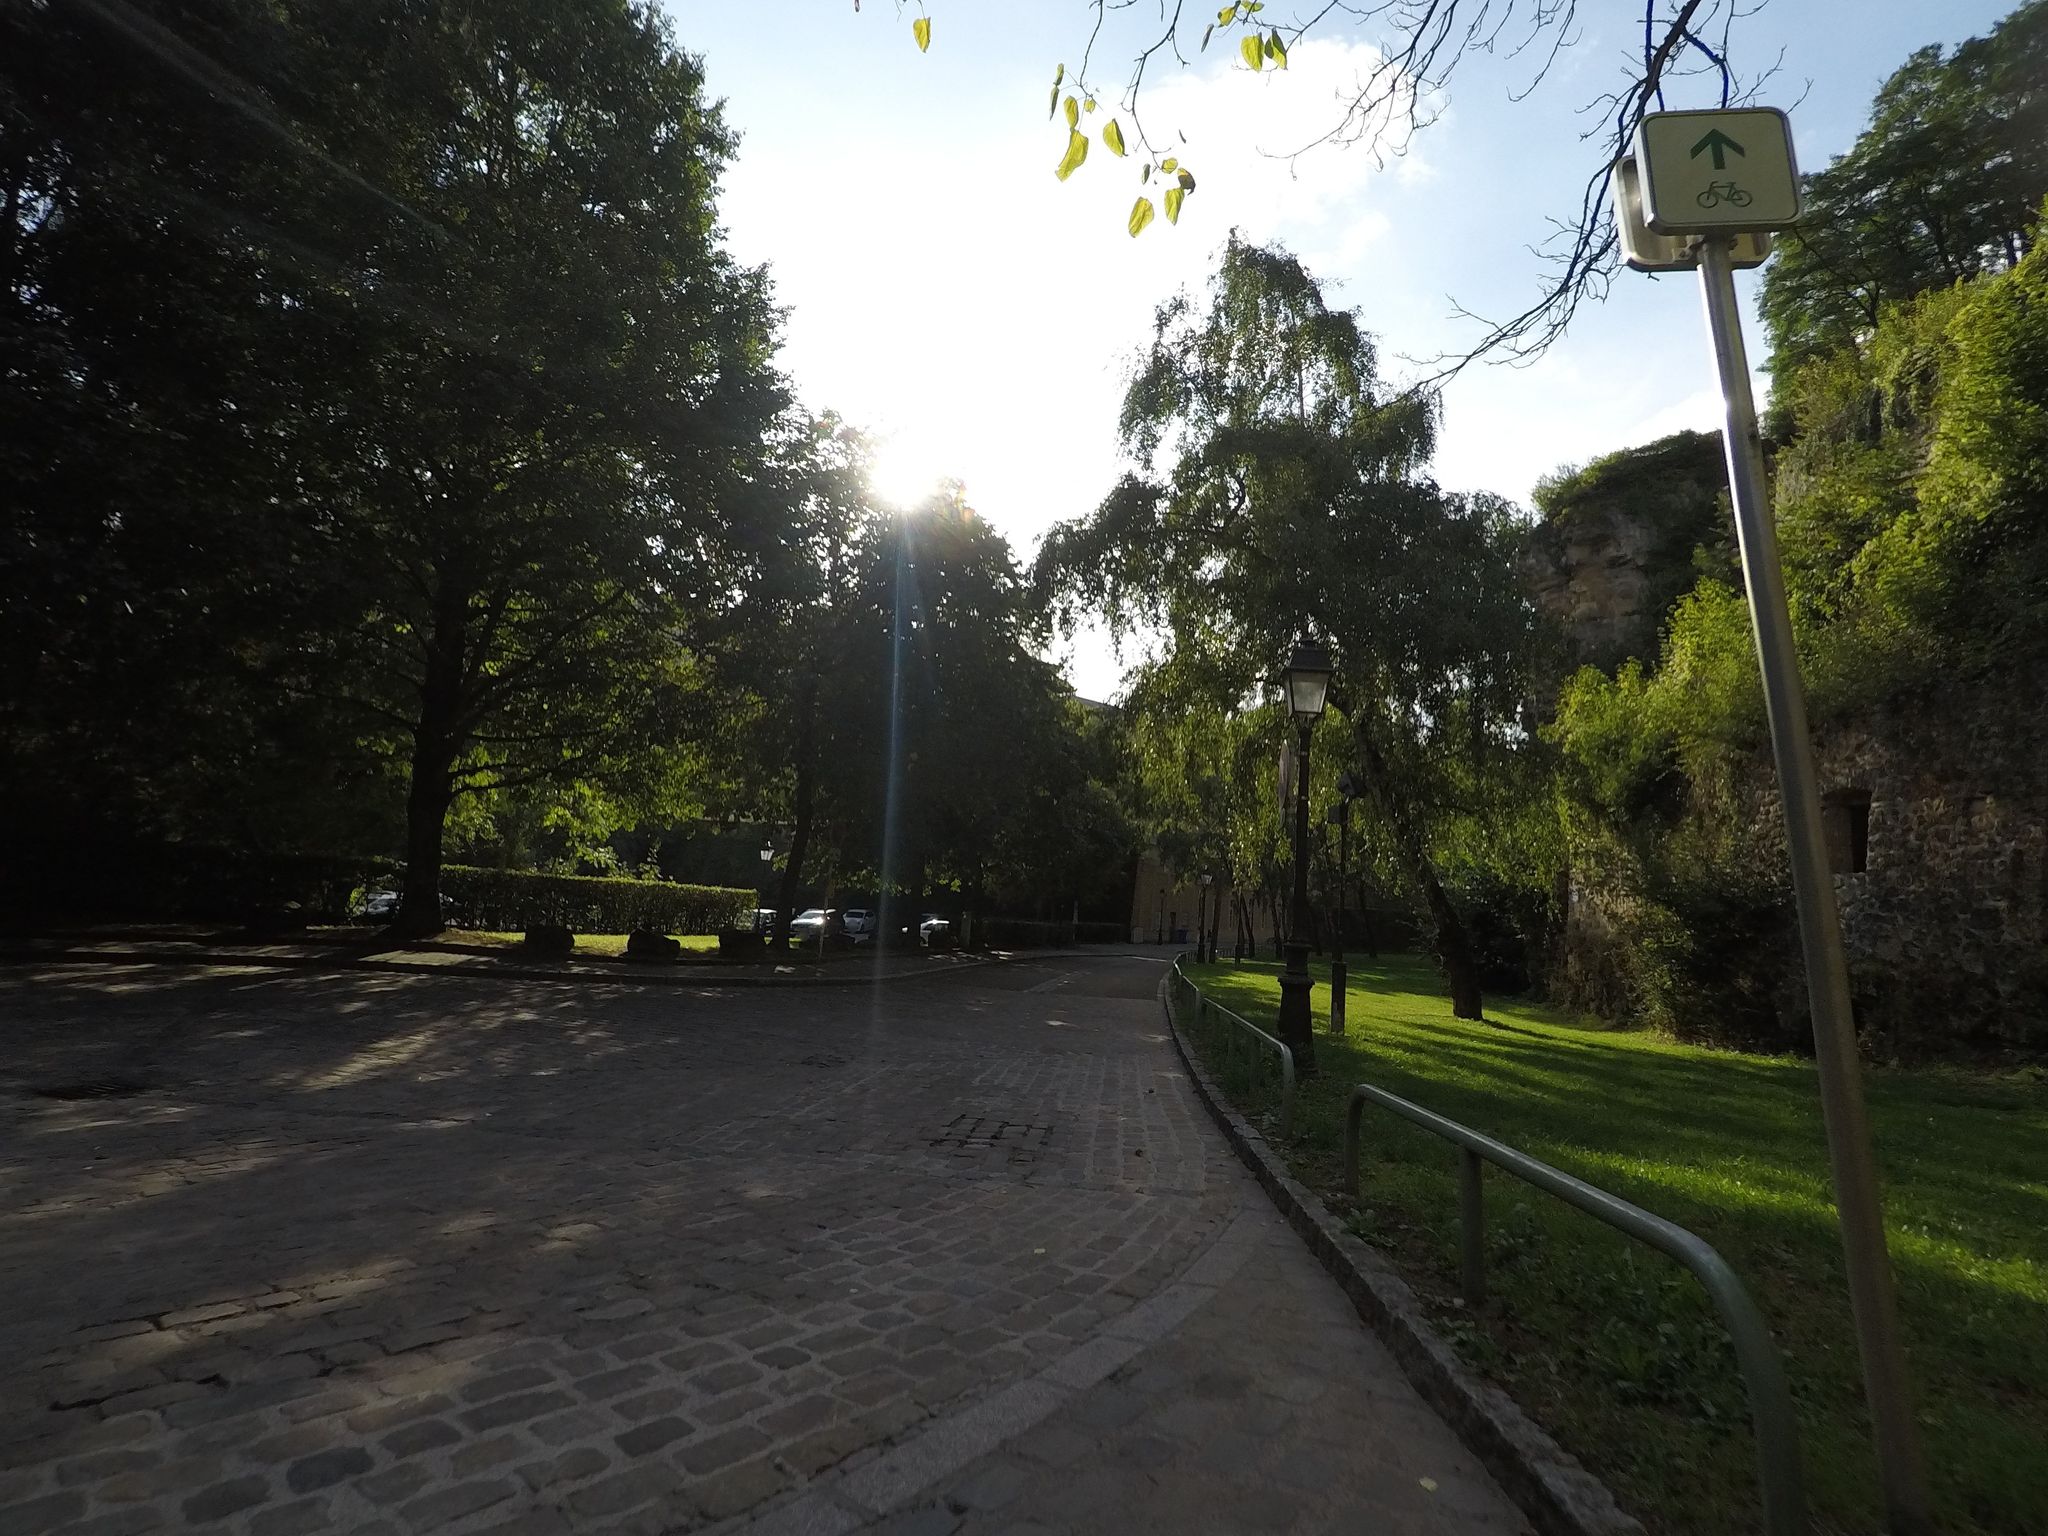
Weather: clear
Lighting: day
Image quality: good
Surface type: walking surface
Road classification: path, living_street
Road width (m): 2
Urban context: urban centre
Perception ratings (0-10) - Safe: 5.22, Lively: 3.48, Beautiful: 9.7, Boring: 7.05, Depressing: 4.96, Wealthy: 4.5